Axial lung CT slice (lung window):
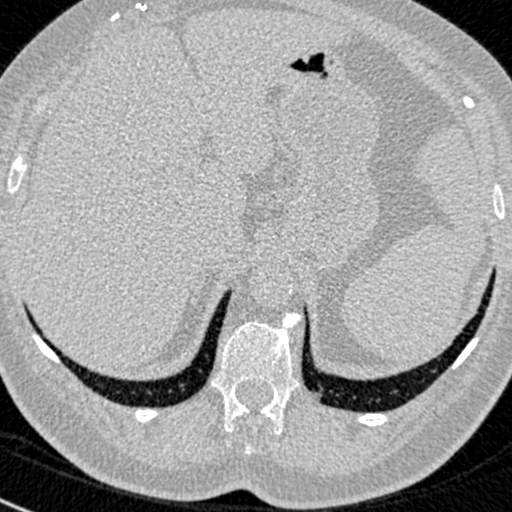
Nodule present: no